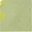
Piece: xx